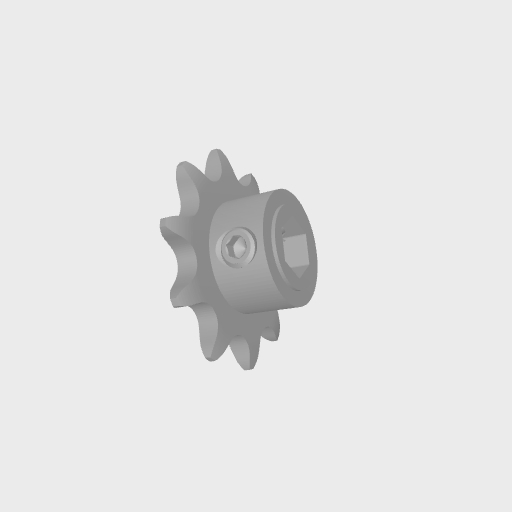
Part: SetScrewSprocket8RID10T